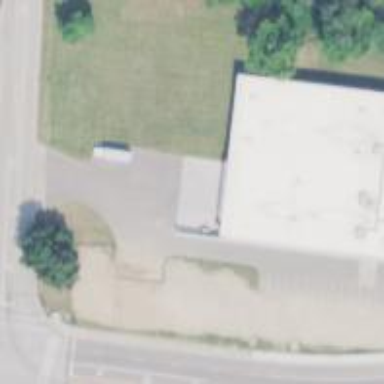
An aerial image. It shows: Building that is trade shop.